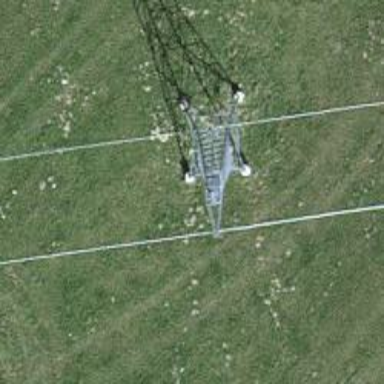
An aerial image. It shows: Three cables of power line.